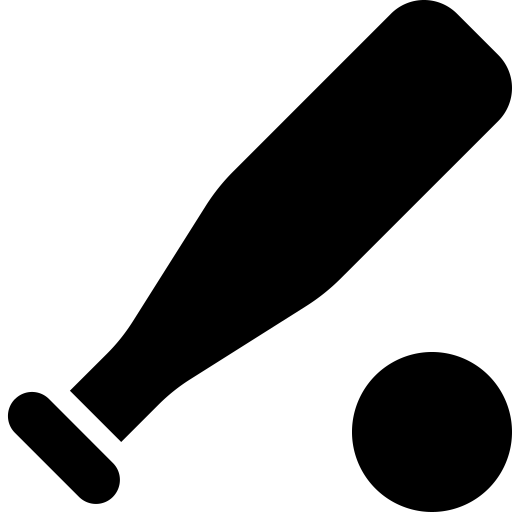
Tags: icon, FontAwesome, fa-icon, solid, baseball, bat, ball